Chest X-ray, AP view. Patient: 19 years old, sex M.
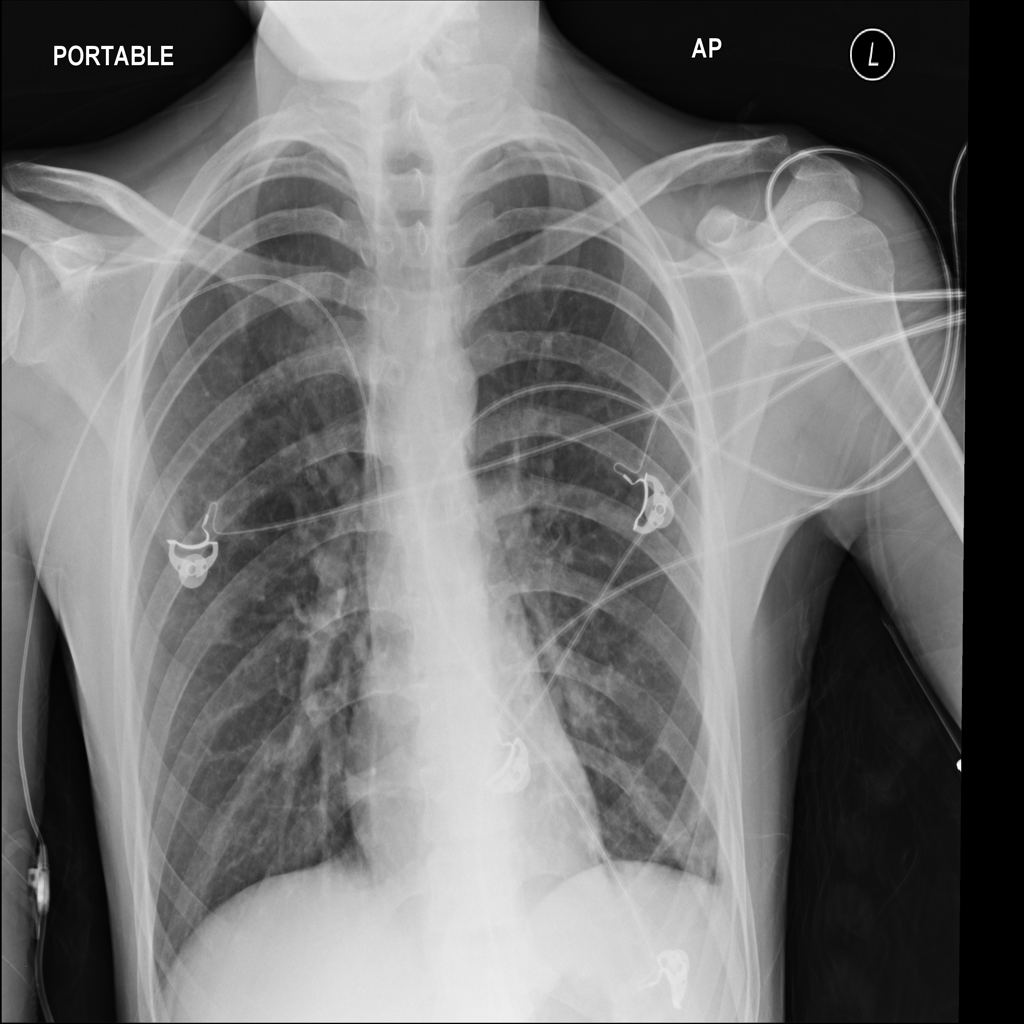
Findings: No Finding